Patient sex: M
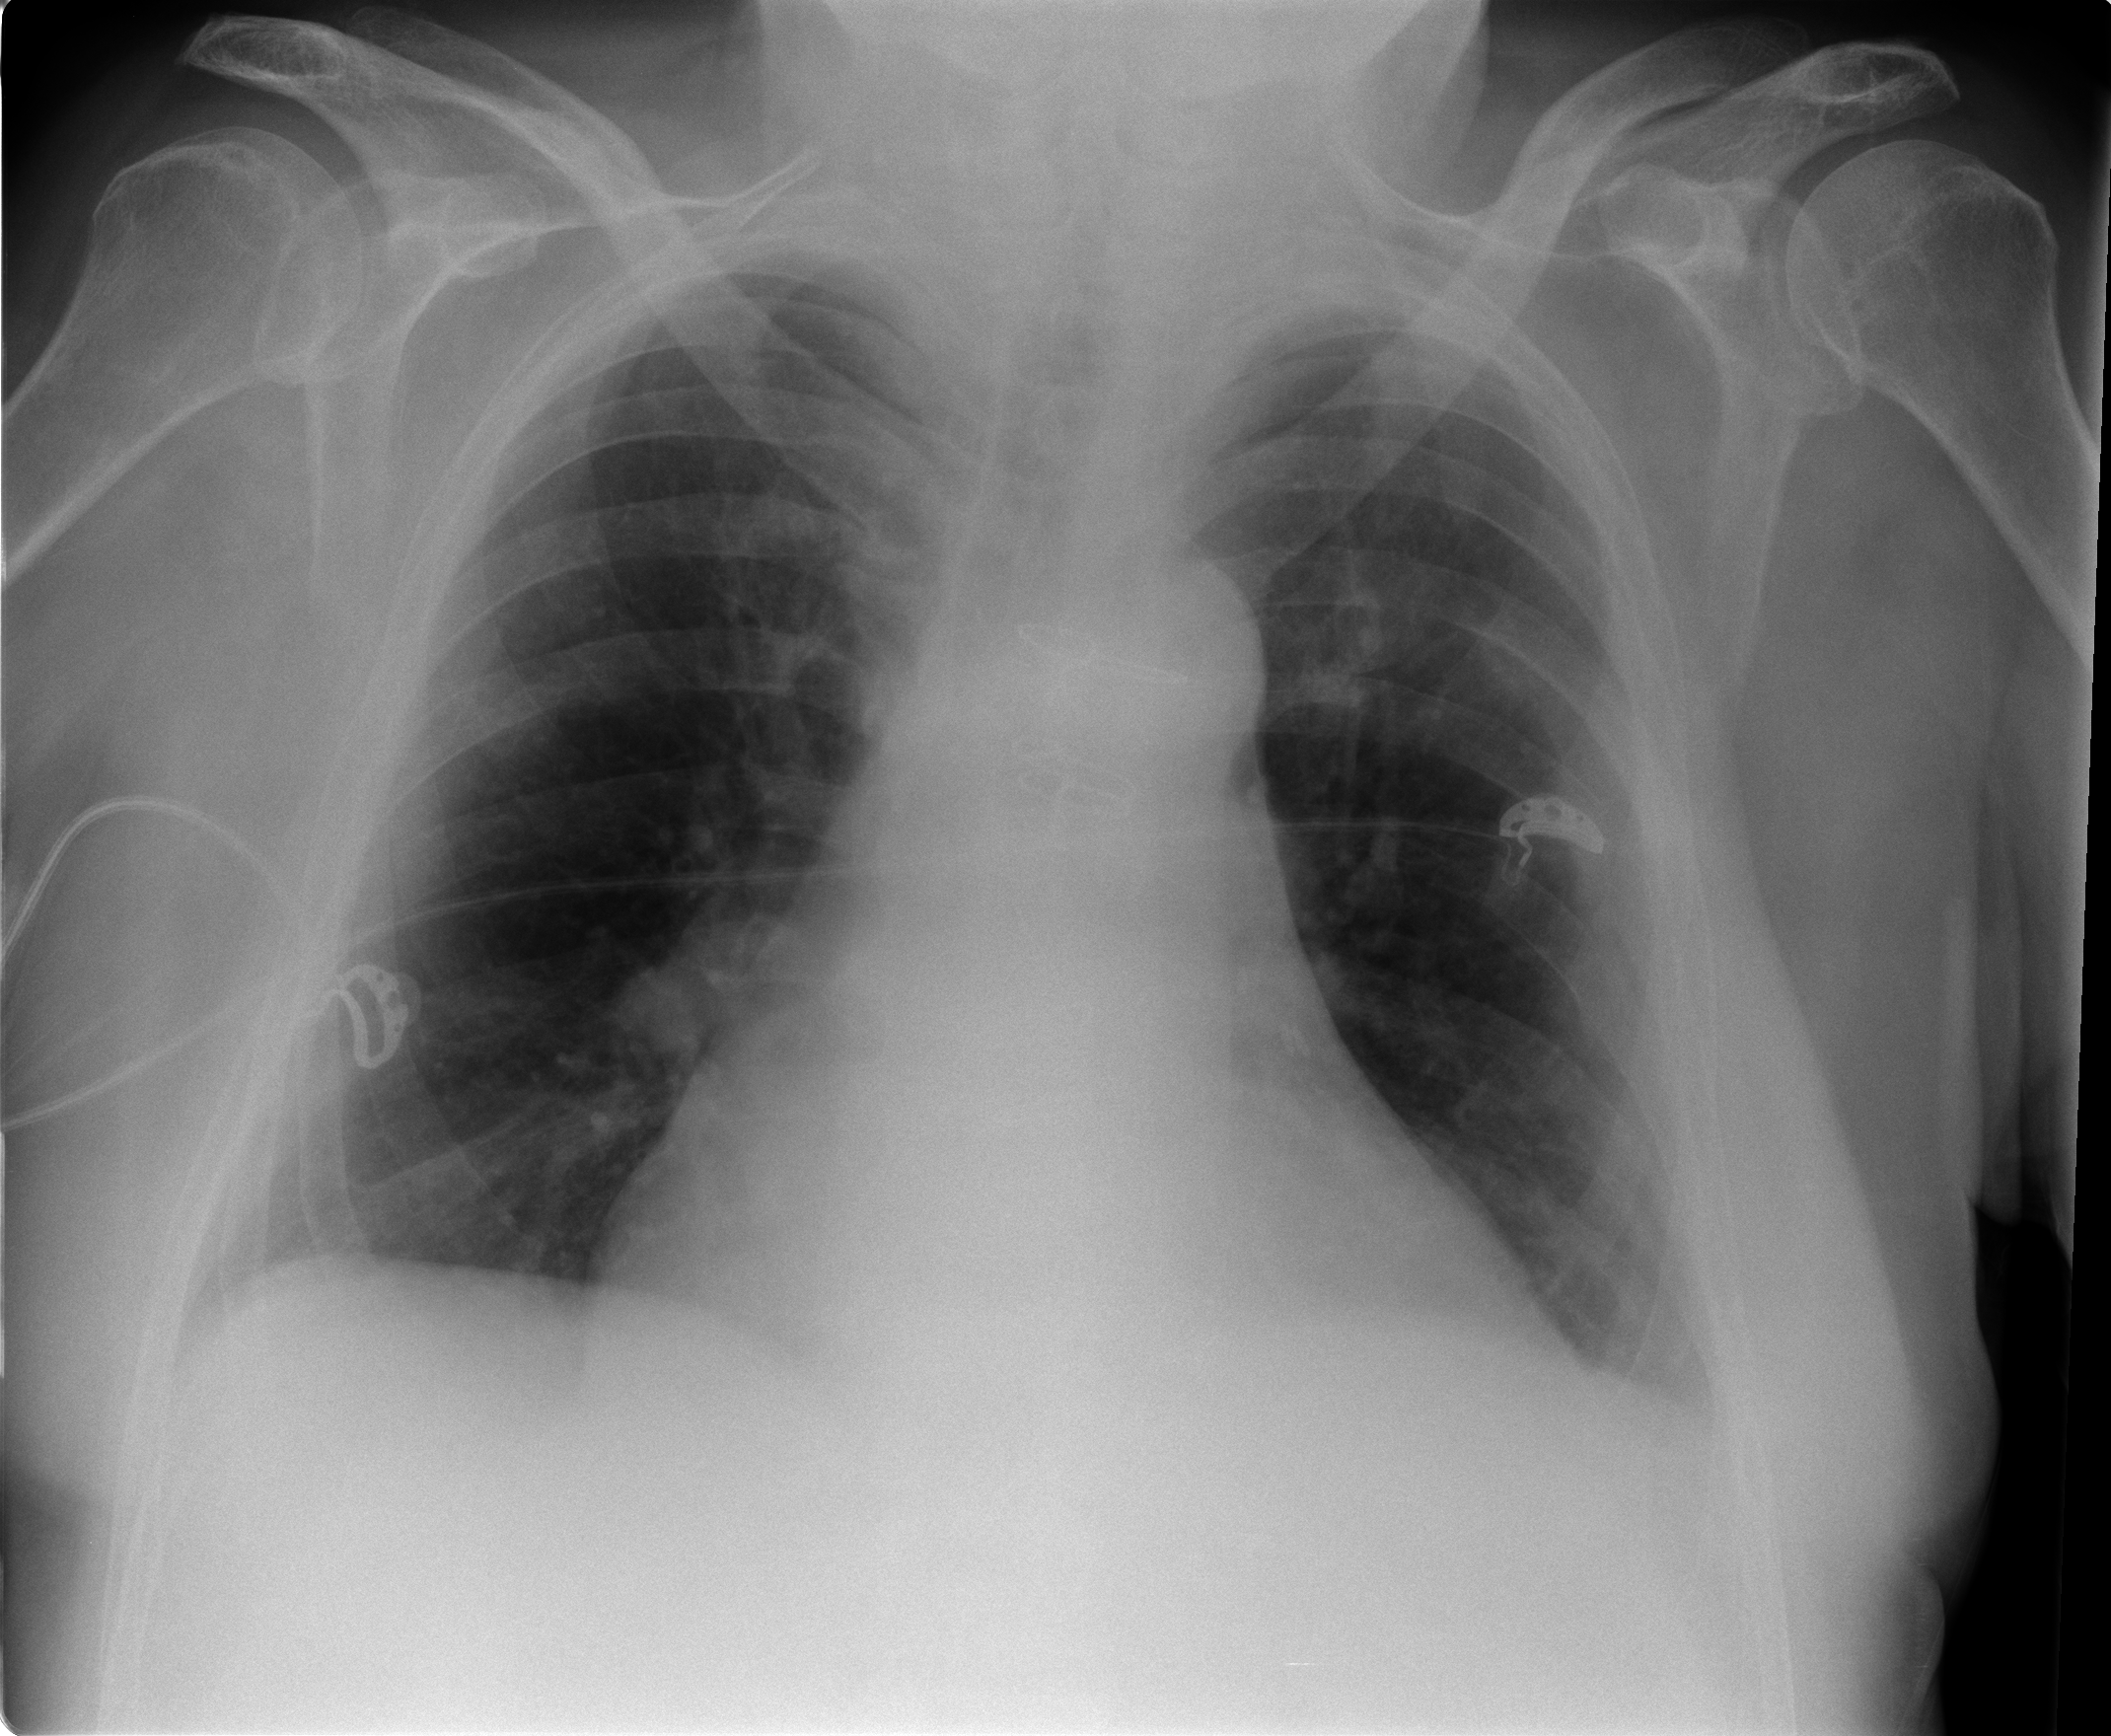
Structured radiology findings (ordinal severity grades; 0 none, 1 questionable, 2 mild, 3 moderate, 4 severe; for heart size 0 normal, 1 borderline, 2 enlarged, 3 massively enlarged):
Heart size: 2
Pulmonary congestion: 0
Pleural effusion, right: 0
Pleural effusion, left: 1
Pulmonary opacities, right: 0
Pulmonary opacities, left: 0
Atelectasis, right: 0
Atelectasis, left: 0